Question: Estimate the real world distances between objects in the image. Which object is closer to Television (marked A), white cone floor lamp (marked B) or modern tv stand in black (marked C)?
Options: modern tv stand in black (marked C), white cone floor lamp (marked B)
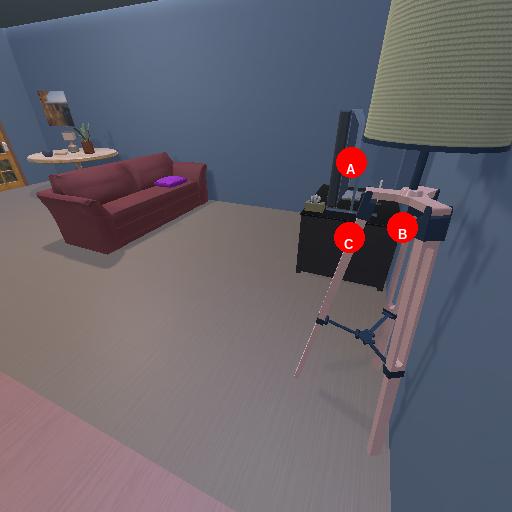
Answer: modern tv stand in black (marked C)